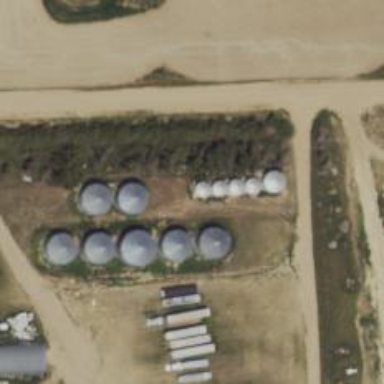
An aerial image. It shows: Silo.